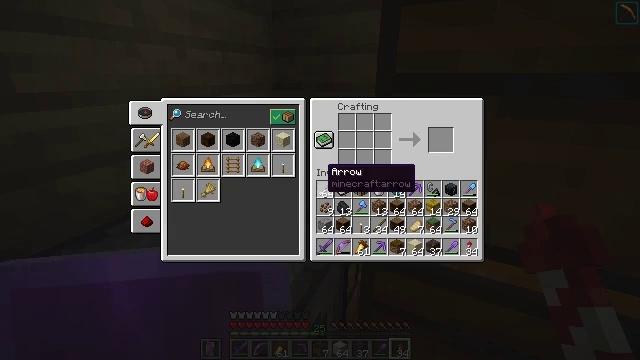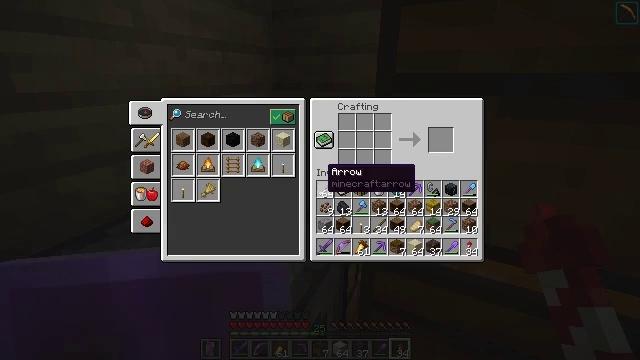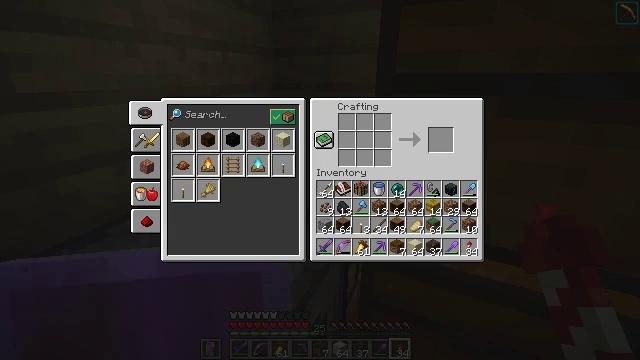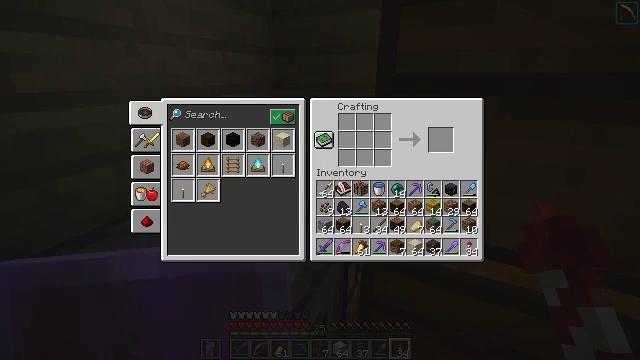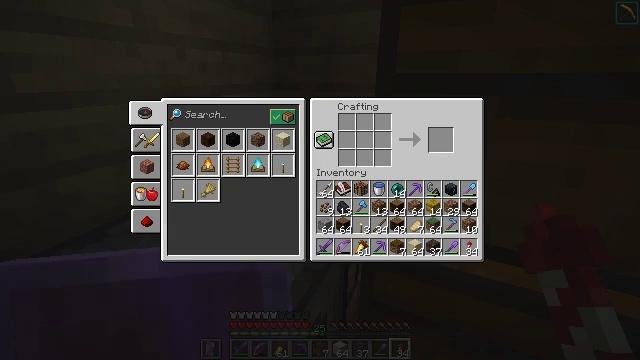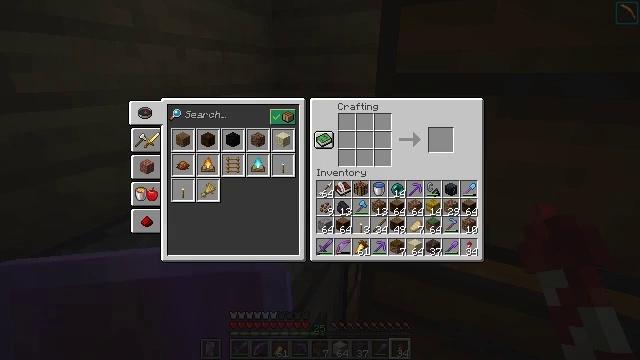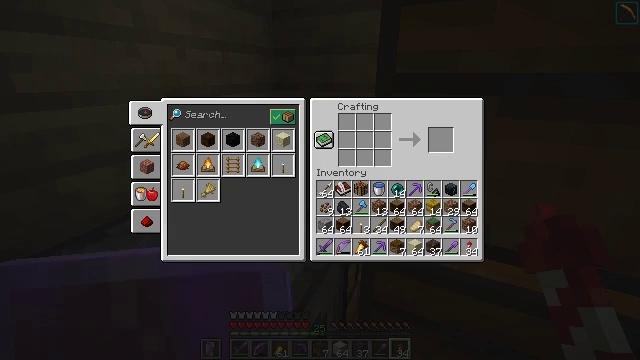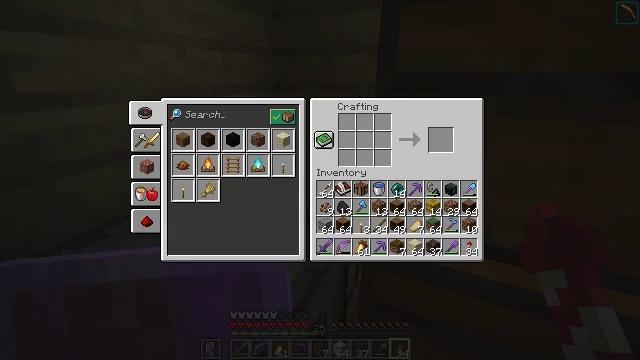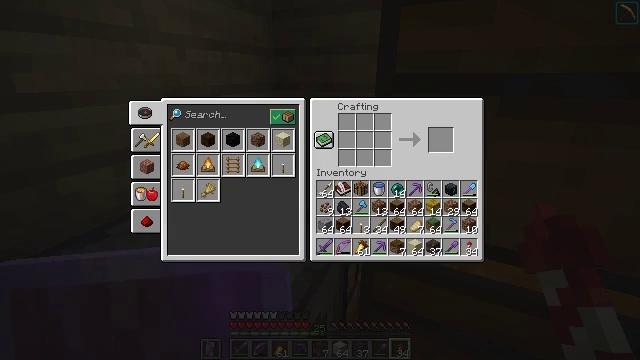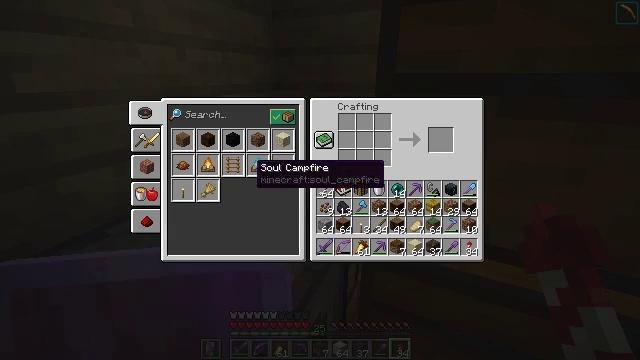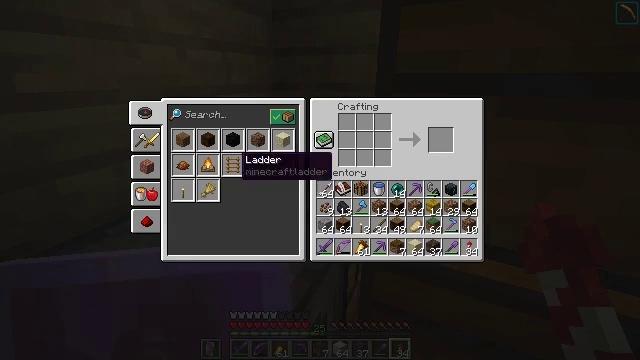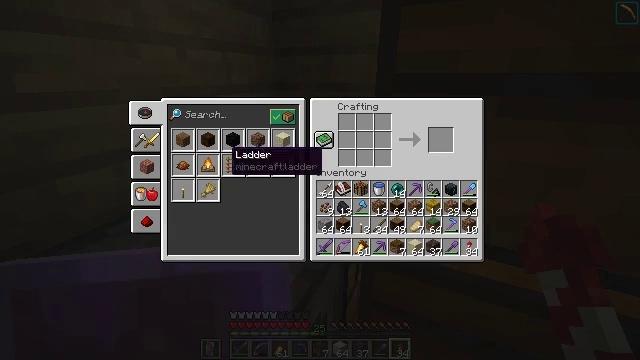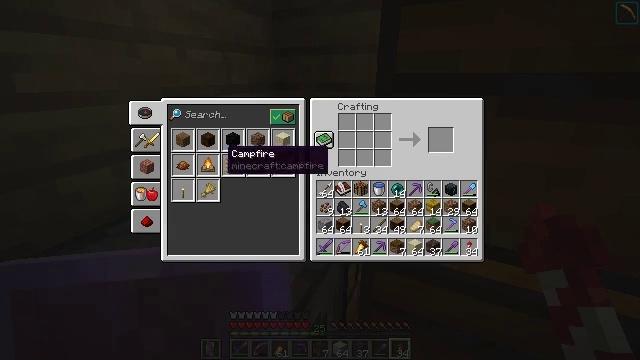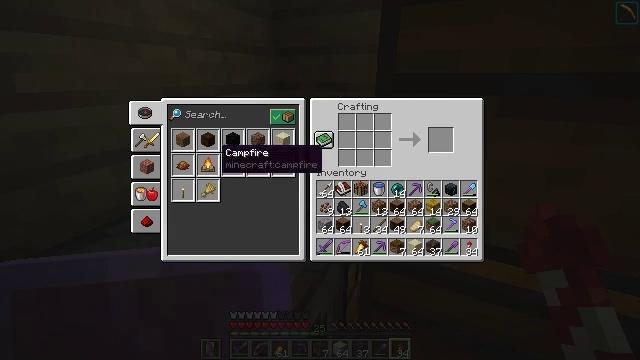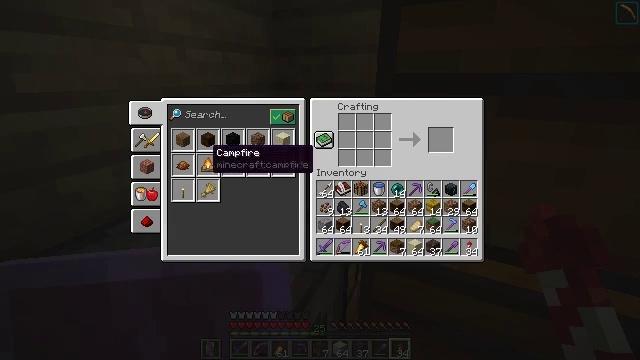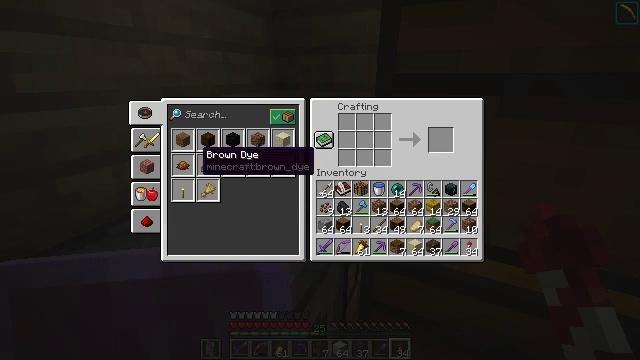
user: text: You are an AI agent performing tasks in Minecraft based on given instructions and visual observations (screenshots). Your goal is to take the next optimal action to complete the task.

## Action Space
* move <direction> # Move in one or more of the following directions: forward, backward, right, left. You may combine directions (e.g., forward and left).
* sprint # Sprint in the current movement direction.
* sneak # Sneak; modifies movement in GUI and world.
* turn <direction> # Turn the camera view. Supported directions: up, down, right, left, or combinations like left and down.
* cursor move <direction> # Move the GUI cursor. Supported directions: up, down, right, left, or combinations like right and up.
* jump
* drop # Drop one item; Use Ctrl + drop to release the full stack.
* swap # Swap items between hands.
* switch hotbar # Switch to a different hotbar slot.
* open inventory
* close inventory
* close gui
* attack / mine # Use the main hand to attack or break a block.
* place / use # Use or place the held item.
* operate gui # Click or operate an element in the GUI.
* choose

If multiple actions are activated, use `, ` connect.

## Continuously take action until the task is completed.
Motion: motion action
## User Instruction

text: Craft brown dye using cocoa beans.
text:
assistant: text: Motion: no_op
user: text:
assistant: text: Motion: no_op
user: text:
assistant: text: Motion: cursor move left
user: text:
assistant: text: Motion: cursor move left
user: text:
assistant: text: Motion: cursor move left
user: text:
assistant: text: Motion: no_op
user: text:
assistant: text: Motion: no_op
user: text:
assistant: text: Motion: cursor move left
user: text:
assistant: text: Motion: cursor move left and up
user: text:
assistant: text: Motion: cursor move left and up
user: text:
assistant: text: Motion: cursor move left
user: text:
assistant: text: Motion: no_op
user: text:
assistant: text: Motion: no_op
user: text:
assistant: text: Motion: cursor move left
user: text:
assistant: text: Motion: cursor move left
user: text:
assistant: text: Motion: no_op
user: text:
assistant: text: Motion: cursor move left
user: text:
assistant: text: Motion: no_op
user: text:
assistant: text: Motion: no_op
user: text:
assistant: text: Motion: no_op
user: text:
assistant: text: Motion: no_op
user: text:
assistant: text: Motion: no_op
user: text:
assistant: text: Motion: no_op
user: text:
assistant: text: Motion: no_op
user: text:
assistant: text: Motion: no_op
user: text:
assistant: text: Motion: sneak
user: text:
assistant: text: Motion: sneak
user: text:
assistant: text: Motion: sneak, operate gui
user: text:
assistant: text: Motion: sneak, operate gui
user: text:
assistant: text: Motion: sneak, operate gui